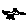
Label: cat